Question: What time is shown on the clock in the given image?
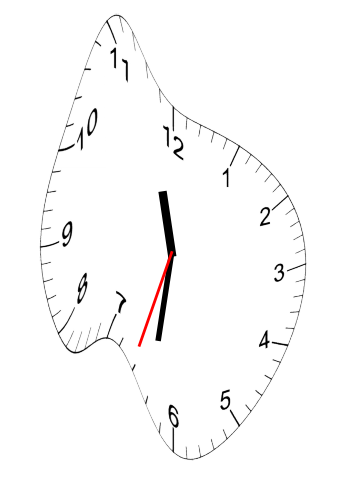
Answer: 11:31:33